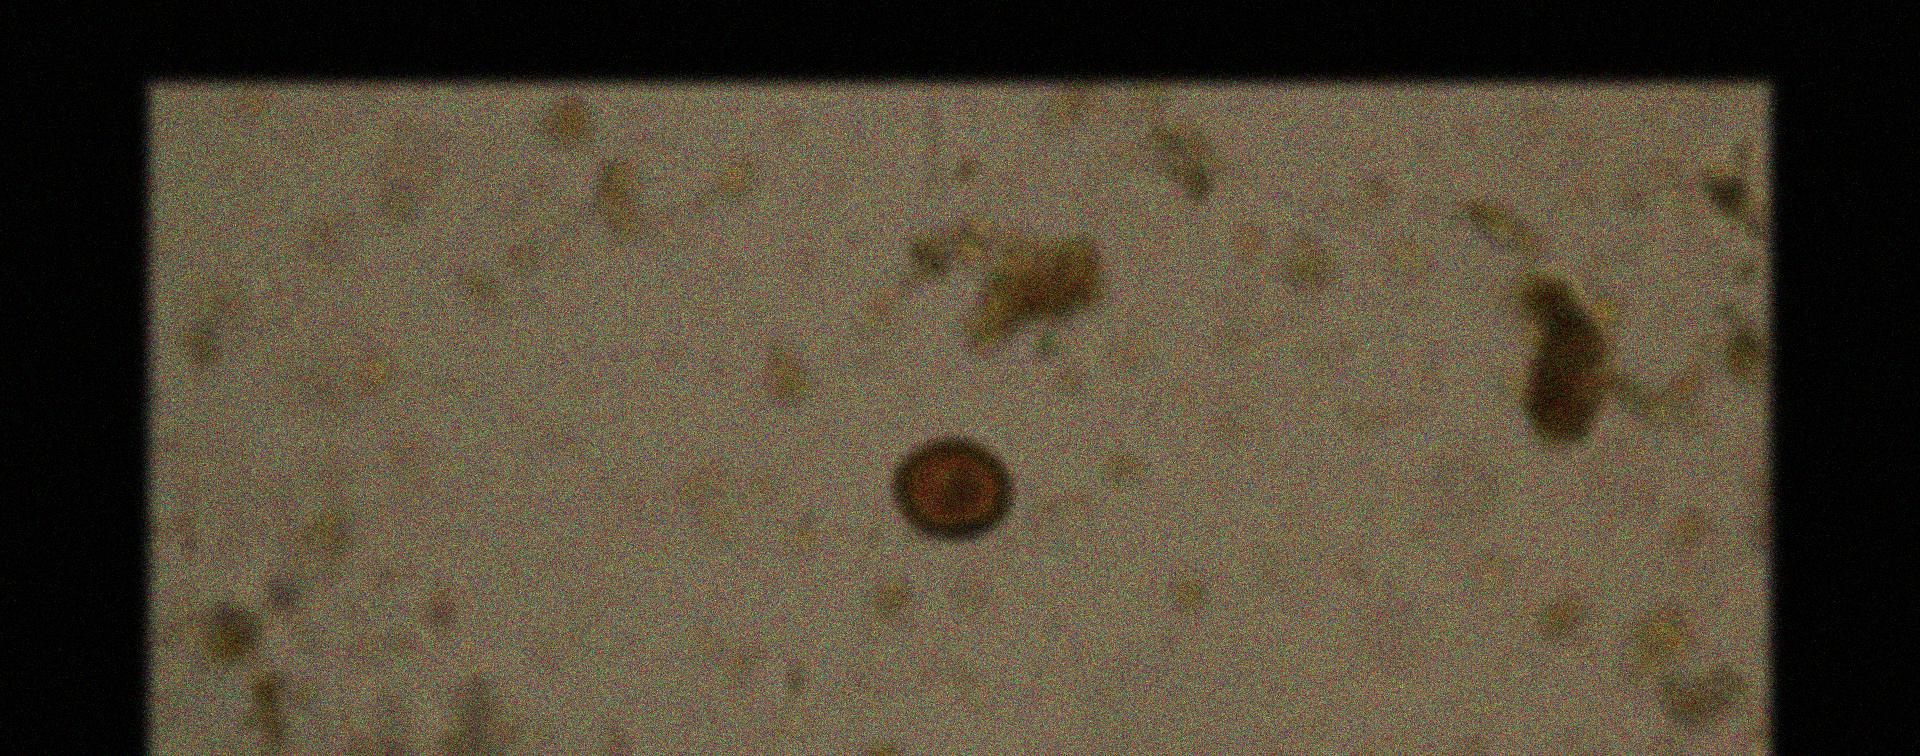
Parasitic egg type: Taenia spp. egg